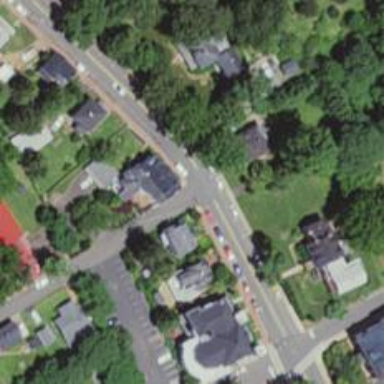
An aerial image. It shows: Residential road with asphalt surface and sidewalk on the left side.